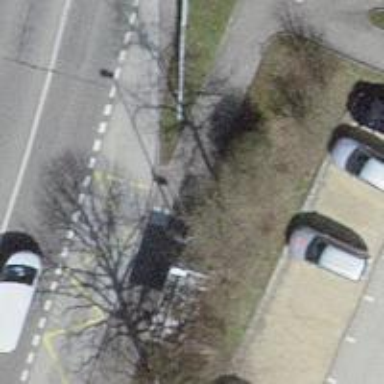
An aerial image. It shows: Platform with shelter for public transport.